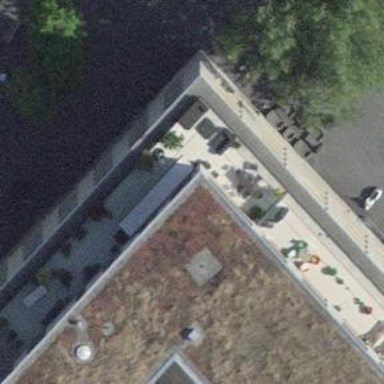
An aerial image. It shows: Café.